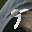
Label: 9